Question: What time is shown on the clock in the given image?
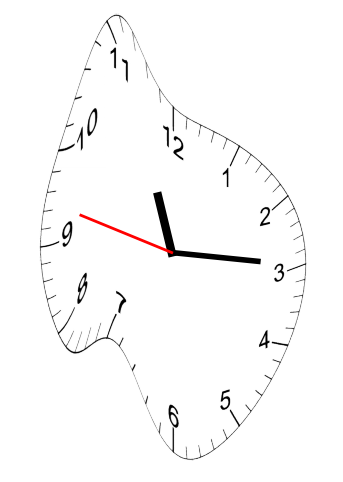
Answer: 11:14:47